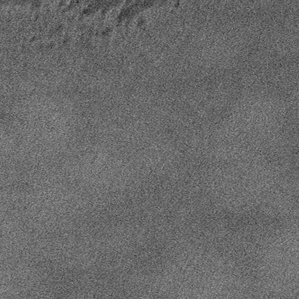
Label: frost